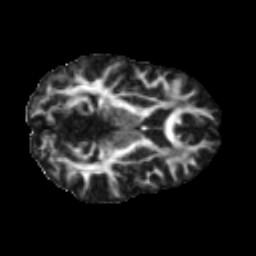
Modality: FA
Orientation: axial
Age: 40
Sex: female
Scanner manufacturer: ge
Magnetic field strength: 3 T
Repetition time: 7.8 s
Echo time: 0.0606 s